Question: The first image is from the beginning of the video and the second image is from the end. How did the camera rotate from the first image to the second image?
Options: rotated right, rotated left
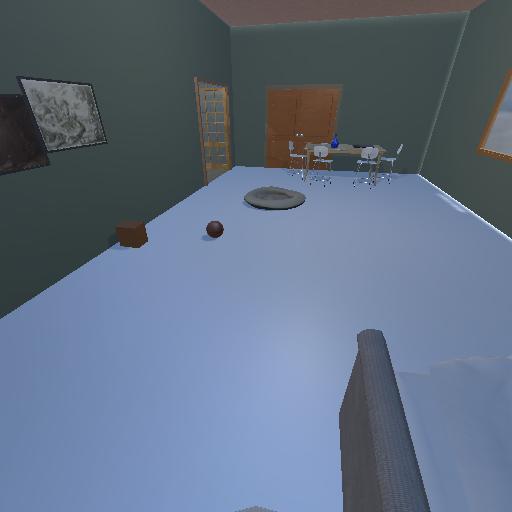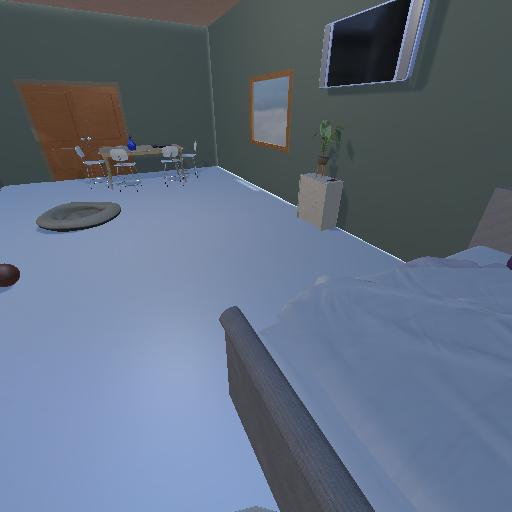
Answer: rotated right